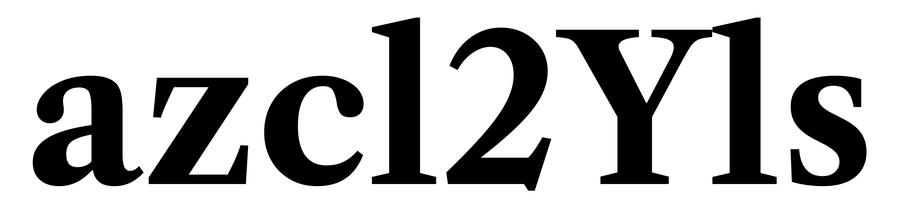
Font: LibreCaslonText_Bold